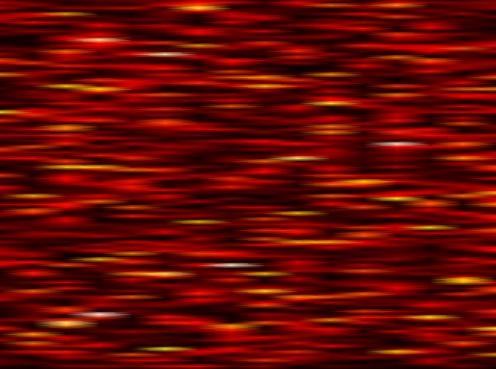
Label: FBMC